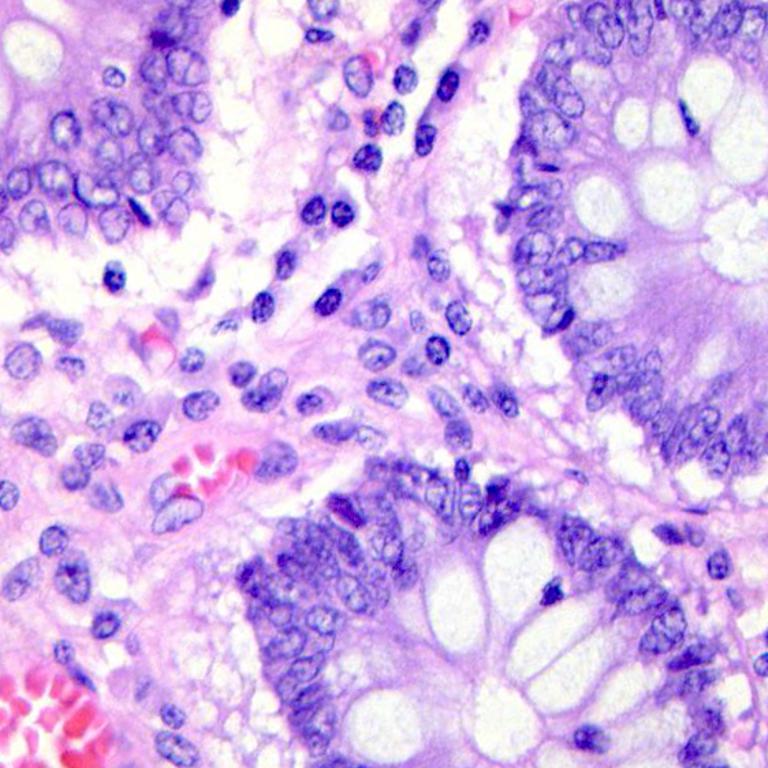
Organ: colon
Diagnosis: benign